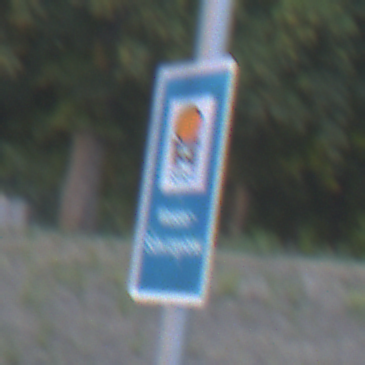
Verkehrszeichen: Wasserschutzgebiet
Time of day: SunriseSunset
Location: Outdoor (Urban)
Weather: Clear
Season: NotSpecified
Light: Natural